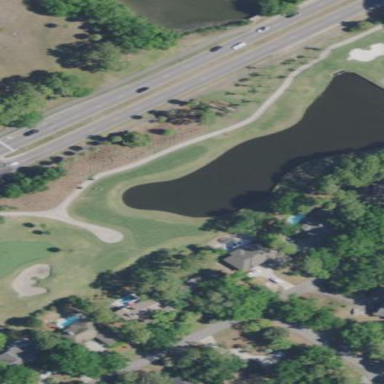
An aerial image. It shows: Grassy area designated as golf tee.